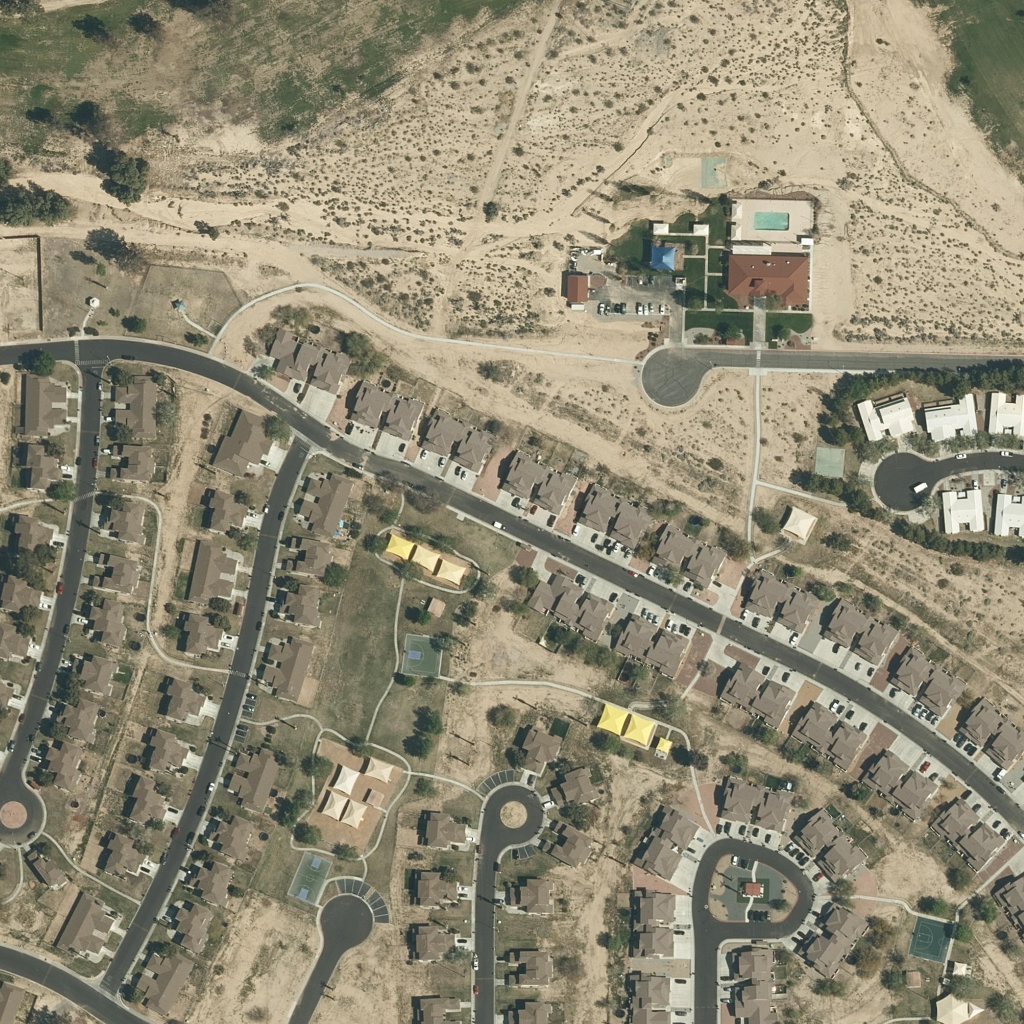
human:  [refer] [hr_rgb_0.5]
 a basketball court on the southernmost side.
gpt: <box>[[88, 89, 93, 93, 0]]</box>

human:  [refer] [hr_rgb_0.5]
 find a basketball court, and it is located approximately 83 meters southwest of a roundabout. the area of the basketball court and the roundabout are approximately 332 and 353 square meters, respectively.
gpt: <box>[[28, 83, 32, 88, 0]]</box>